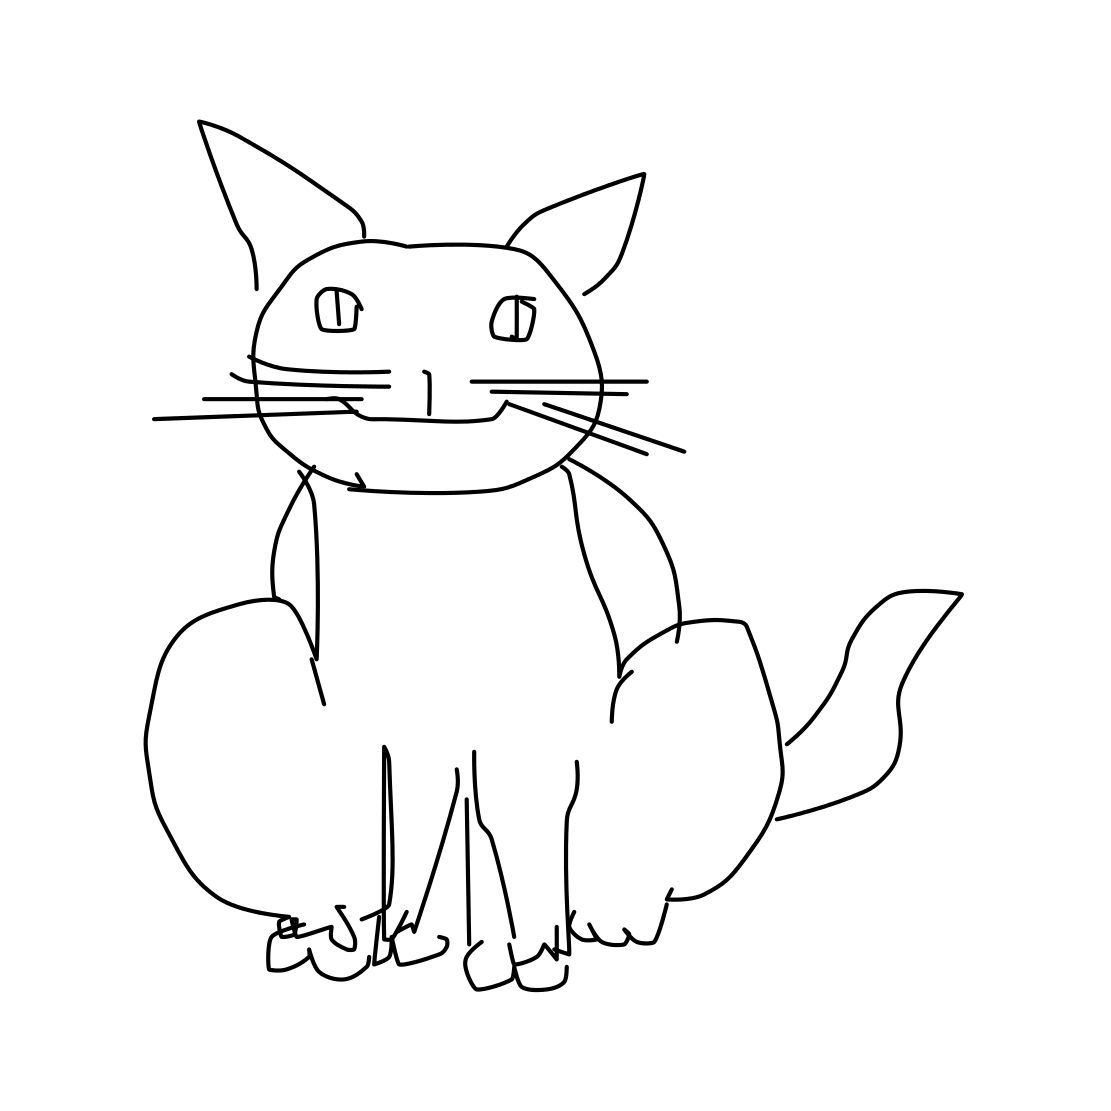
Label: cat